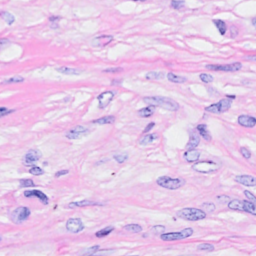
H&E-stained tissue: Breast